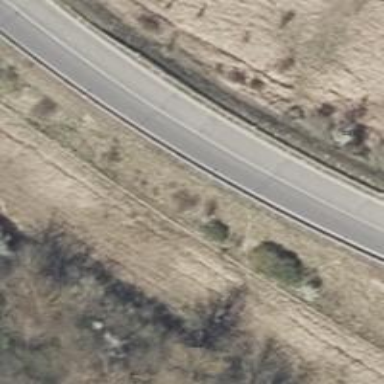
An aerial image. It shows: Secondary road with asphalt surface and embankment.